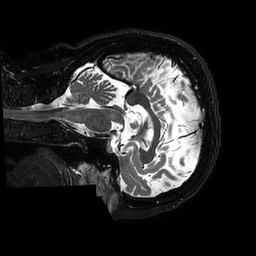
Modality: T2w
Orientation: sagittal
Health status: ill
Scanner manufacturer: philips
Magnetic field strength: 3 T
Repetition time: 2.5 s
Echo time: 0.331 s